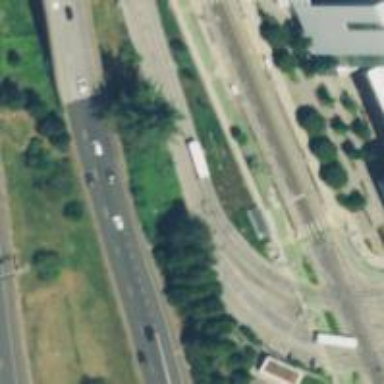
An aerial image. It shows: Tram level crossing on railway.